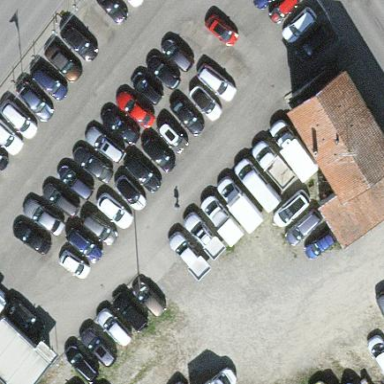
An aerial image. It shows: Car shop building.